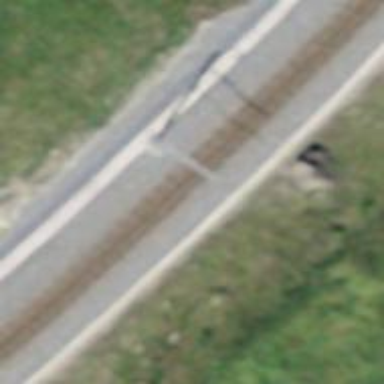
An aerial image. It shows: Catenary mast for power lines.